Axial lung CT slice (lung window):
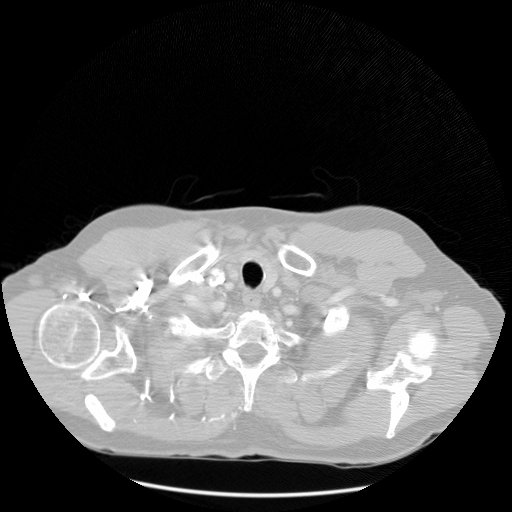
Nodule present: no